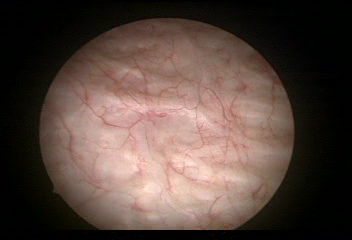
Modality: WLC
Class: Normal mucosa
Bladder cancer association: No